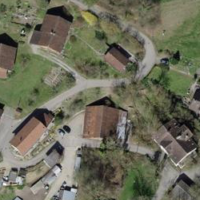
EUNIS habitat code: 55
Species observed at this site:
Prunella vulgaris